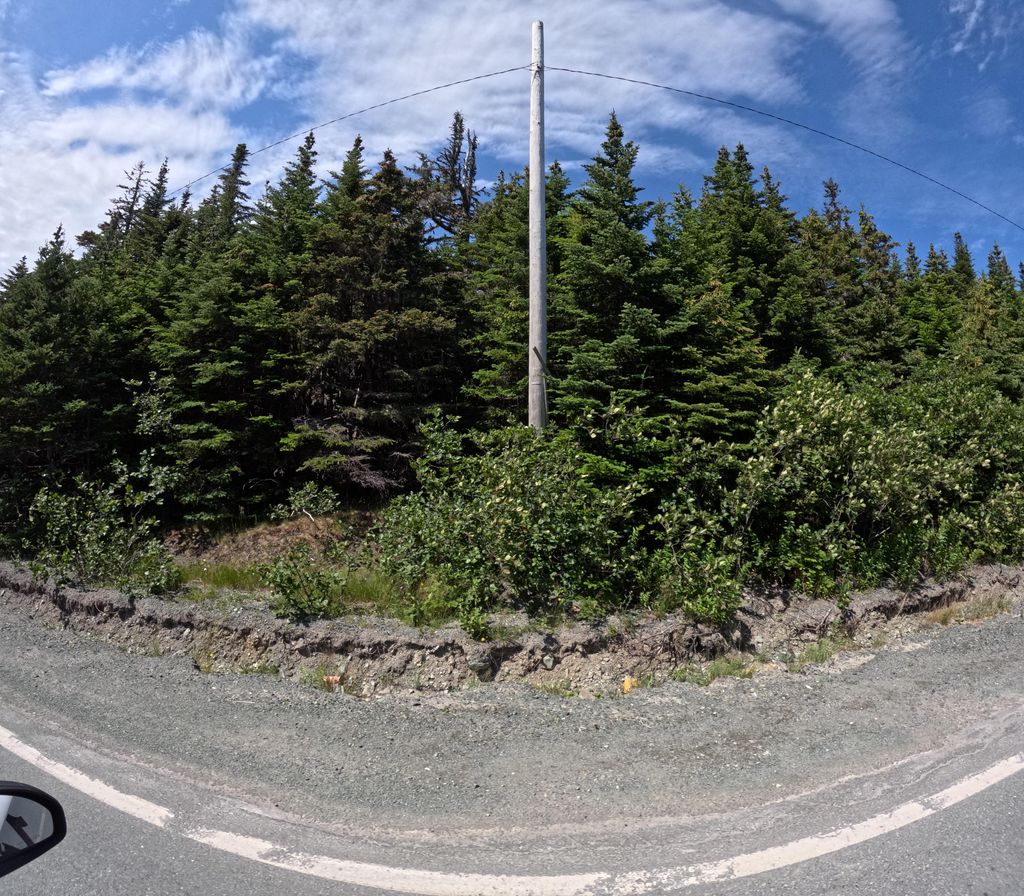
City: st_johns